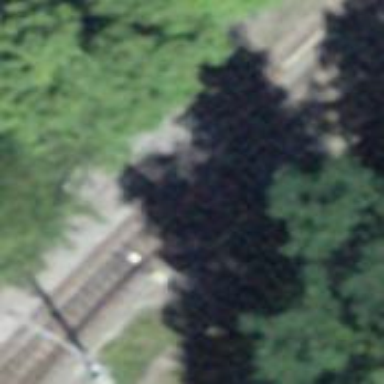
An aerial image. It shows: Level crossing along the railway.